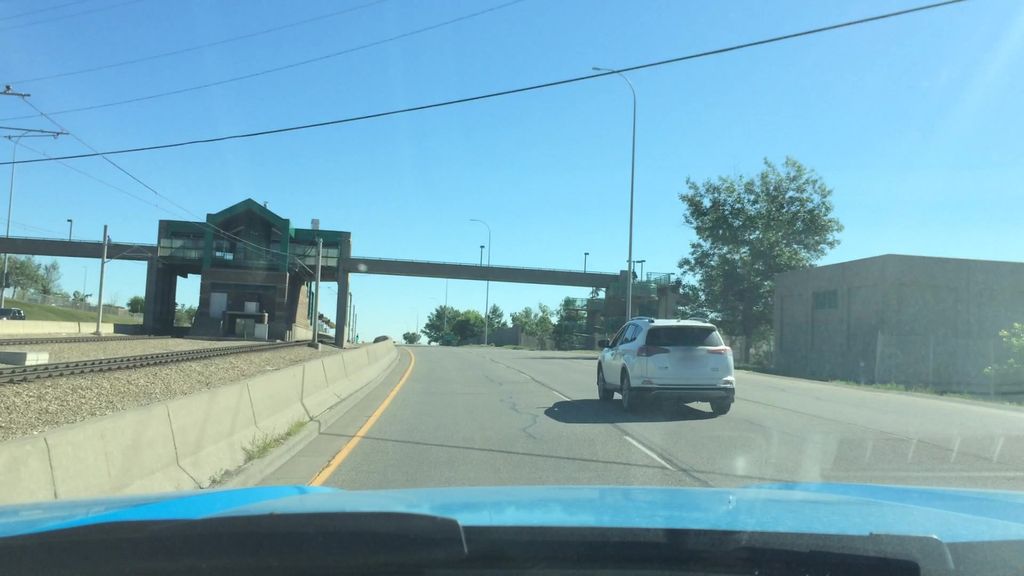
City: calgary